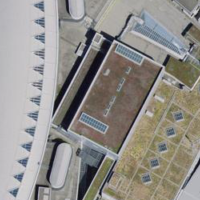
EUNIS habitat code: 57
Species observed at this site:
Pica pica
Corvus corone